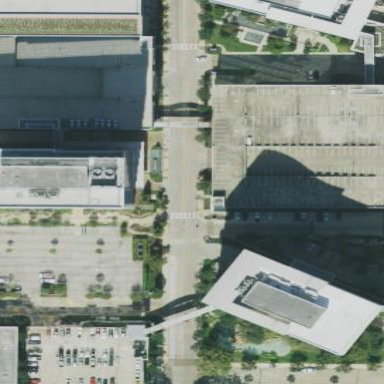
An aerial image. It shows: Multi-storey parking building.